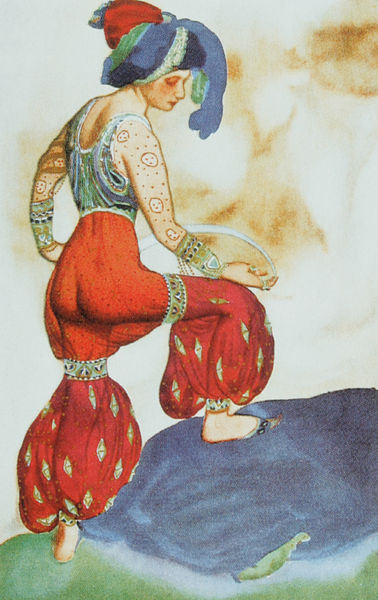
Titel: Die rote Sultanin
Künstler: Alexandre Nicolas Benois
Institution: Privatbesitz
Schlagwörter: blau, körper, mann, weiß, aquarell, gelb, grün, mädchen, ocker, bunt, elegant, frau, hut, kreide, profil, rücken, schmuck, zeichnung, blick, rot, ornament, tanz, hemd, hose, arme, mensch, ärmel, porträt, boden, gold, stickerei, stoff, blatt, person, tänzerin, seide, beine, kopfbedeckung, taille, hintern, papier, füsse, kissen, verkleidung, sandalen, junge, barfuss, tusche, fuss, unterlage, orient, schwert, tinte, bauchtänzerin, jüngling, pluderhose, bänder, bemalung, ornamentik, turban, karneval, harlekin, pumphose, tattoo, pumphosen, bauchtänzer, genee, körperbemalung